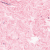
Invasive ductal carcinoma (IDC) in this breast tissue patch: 0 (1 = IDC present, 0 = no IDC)